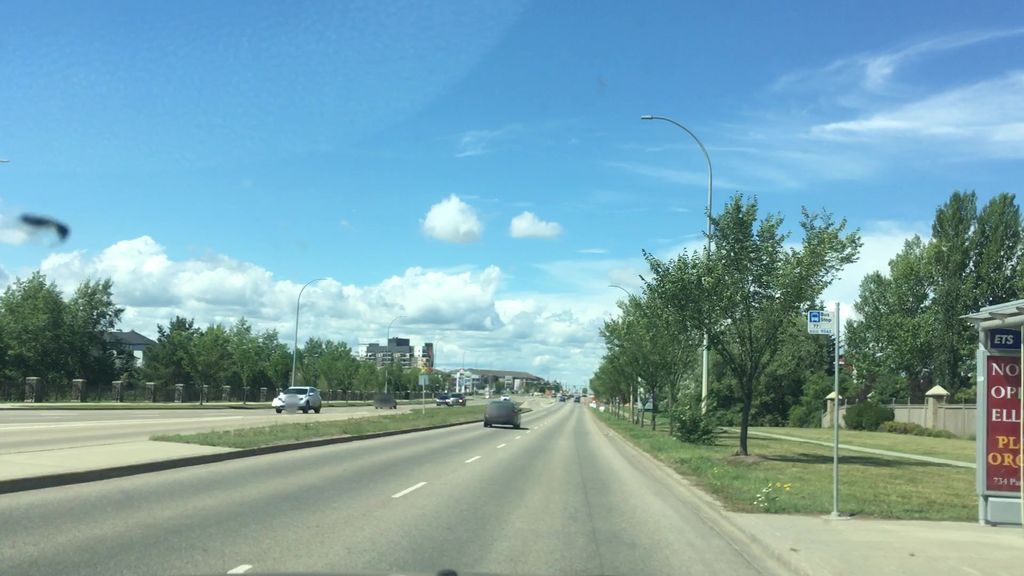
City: edmonton